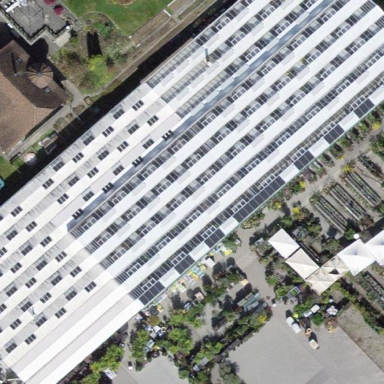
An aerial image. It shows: Greenhouse.